Question: I have a problem outputting some data from PHP to HTML as a table. When I hit submit, the output is not really formatted into a HTML table.

'''
<!DOCTYPE HTML PUBLIC
"-//W3C//DTD HTML 4.01 Transitional//EN"
"http://www.w3.org/TR/html401/loose.dtd">
<html>
<head>
<title>AJAX Database</title>
</head>
<body>
Type in the location <input type="text" id="name">
<input type="submit" id="name-submit" value="Check Inventory">
<div id="name-data"></div>
<script src="http://code.jquery.com/jquery-1.8.0.min.js"></script>
<script src="js/global.js"></script>
</body>
</html>
'''
The '<div id="name-data"></div>' is like a placeholder for all the outputs after hitting submit button.
Here is PHP code. I tried to add HTML tags outside of PHP code but it won't work.
'''
<?php
// '.post' could be '.get' here but global.js has to be the same, .post is faster
if(isset($_POST['name']) === true && empty($_POST['name']) === false) {
require '../db/connect.php';
// id, location, quantity, count_sheet, remark
$query = mysql_query("
SELECT 'sheet0_100'.'id', 'sheet0_100'.'location',
'sheet0_100'.'quantity', 'sheet0_100'.'count_sheet', 'sheet0_100'.'remark'
FROM 'sheet0_100'
WHERE 'sheet0_100'.'location' = '" . mysql_real_escape_string(trim($_POST['name'])) . "'
");
// echo (mysql_num_rows($query) !== 0) ? mysql_fetch_row($query) : 'Location not found..';
if(mysql_num_rows($query) !== 0) {
// Find out how many rows are available
$rowsFound = @ mysql_num_rows($query);
// Report how many rows were found
echo "{$rowsFound} records found matching your criteria. \n";
echo "There are $rowsFound items in this location.\n" . "\xA";
echo "\n<table>";
// Display a table contains all the items
while ($rowsFound = mysql_fetch_row($query)) {
// ... start a TABLE row ...
echo "\n<tr>";
// ... and print out each of the attributes in that row as a
// separate TD (Table Data).
foreach($rowsFound as $data)
echo "\n\t<td> {$data} </td>";
// Finish the row
echo "\n</tr>";
}
// Then, finish the table
echo "</table>";
}
else {
echo "Location not found..";
}
}
?>
'''
My JS file,
'''
$('input#name-submit').on('click', function() {
var name = $('input#name').val();
if ($.trim(name) != '') {
// '.post' could be '.get' here but name.php has to be the same, .post is faster
$.post('ajax/name.php', {name: name}, function(data) {
// $('div#name-data').text(data);
// jQuery('#name-data').html(RESPONSE);
$('div#name-data').html(data);
});
}
});
'''
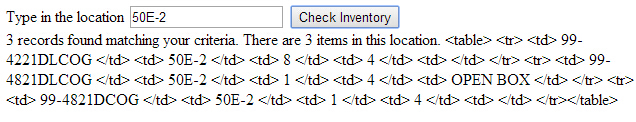
Answer: Use
'jQuery('#name-data').html(RESPONSE);'
see:
<URL>